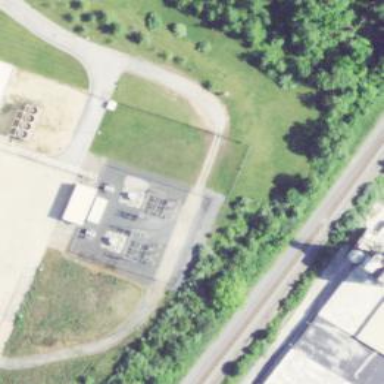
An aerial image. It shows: Power substation.